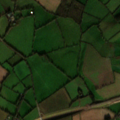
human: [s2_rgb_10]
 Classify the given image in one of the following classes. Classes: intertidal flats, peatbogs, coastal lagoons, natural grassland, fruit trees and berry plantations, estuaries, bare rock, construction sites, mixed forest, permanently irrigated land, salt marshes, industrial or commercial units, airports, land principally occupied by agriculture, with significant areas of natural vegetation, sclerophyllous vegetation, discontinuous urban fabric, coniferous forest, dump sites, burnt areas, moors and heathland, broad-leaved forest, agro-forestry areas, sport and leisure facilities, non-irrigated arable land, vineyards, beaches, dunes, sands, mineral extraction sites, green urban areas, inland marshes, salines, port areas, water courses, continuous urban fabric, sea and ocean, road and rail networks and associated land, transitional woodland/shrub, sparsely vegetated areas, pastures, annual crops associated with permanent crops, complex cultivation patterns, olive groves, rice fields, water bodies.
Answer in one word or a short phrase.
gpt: construction sites, non-irrigated arable land, pastures